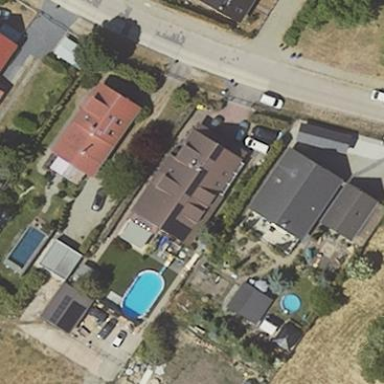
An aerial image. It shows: Simple house.